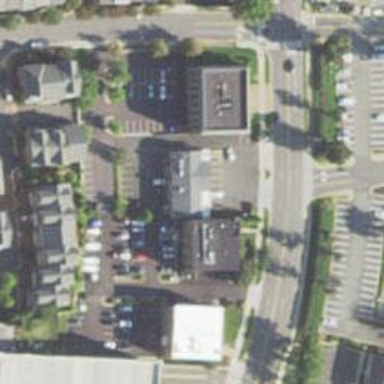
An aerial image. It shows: Convenience shop.